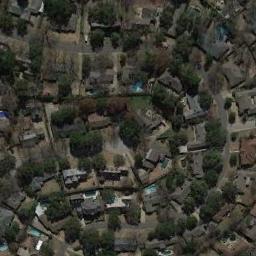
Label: dense_residential